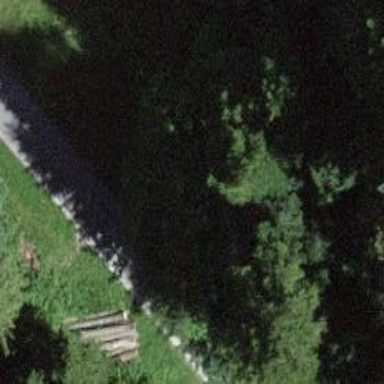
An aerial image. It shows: Unclassified road with bridge.